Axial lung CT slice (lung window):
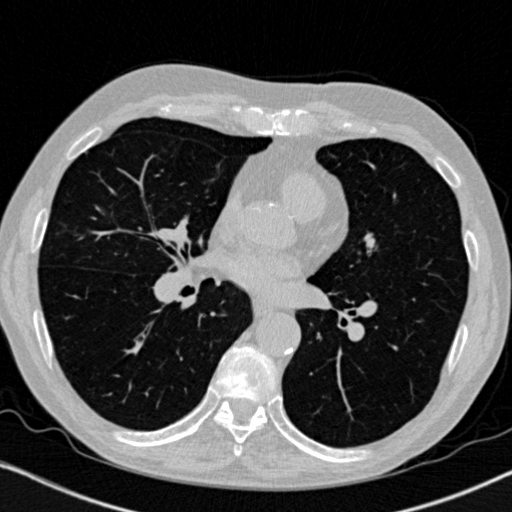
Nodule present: no